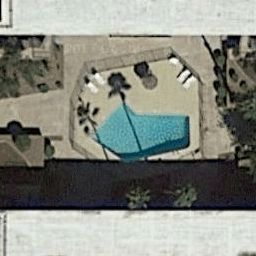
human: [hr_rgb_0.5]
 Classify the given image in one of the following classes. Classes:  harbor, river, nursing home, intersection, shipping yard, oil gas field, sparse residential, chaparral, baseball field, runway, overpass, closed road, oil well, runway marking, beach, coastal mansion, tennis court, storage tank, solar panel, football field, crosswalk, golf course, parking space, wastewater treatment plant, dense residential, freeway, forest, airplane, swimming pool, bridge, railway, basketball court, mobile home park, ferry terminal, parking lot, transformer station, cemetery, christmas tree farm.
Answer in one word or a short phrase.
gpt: swimming pool